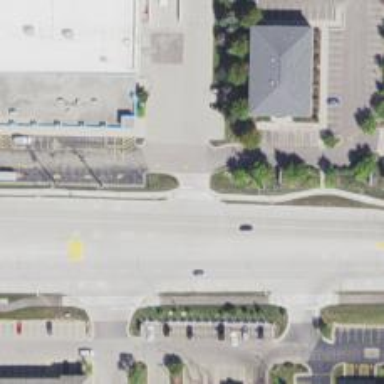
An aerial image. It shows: Road with stop sign.